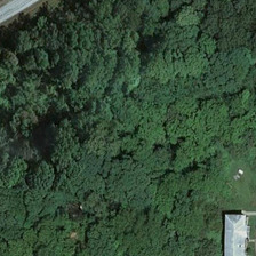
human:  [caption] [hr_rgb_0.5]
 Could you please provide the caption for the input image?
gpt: Next to the forest is a gray road with a gray house in the middle

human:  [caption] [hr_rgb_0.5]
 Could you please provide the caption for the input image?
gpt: Near a forest there was a gray road with a gray house in the middle

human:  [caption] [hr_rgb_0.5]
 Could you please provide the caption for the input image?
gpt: There was a grey Road next to the forest, and there was a grey house in the middle

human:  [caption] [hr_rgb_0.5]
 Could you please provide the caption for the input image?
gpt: In the white forest and the White House.

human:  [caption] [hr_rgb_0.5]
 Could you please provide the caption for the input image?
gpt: Next to a forest was a grey road with a grey house in the middle.